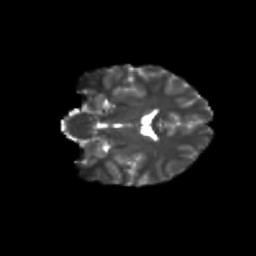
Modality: T2w
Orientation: coronal
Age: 11
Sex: male
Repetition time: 9.4 s
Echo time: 0.089 s